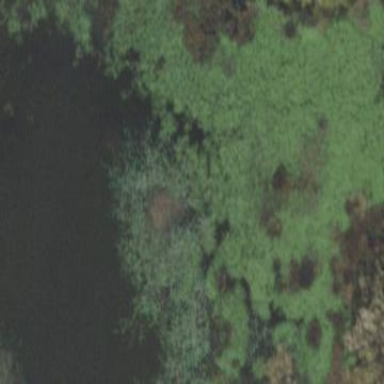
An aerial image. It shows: Marshy wetland area.